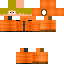
A male human skin with medium skin, wearing blonde long hair dressed in a blue hoodie and red pants, featuring a closed mouth.